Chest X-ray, PA view. Patient: 48 years old, sex F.
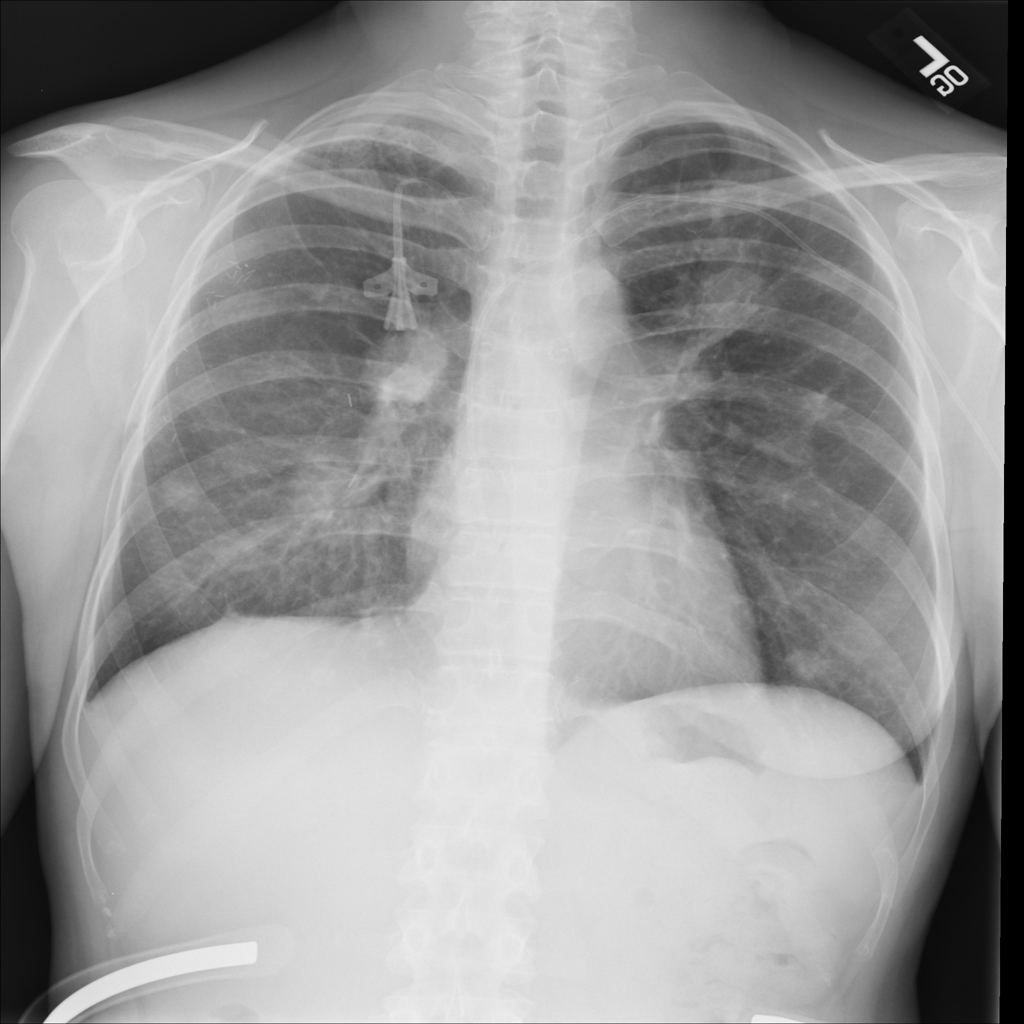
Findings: Mass